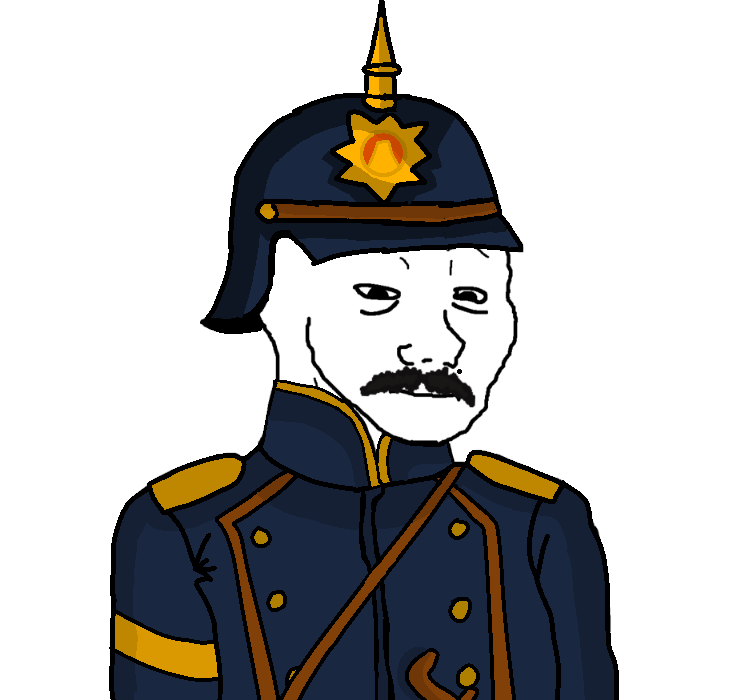
Label: 5_Tired_Wojak